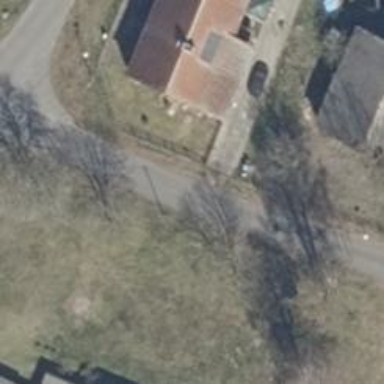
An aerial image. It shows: Residential road.